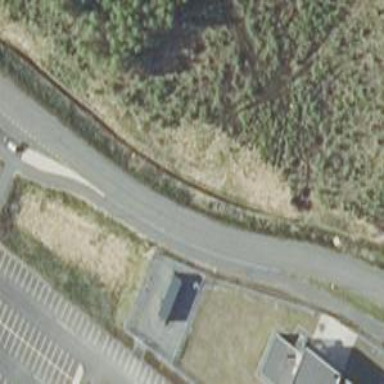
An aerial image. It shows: Cycleway.